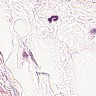
Metastatic tissue present: no